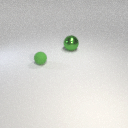
small green rubber sphere to the left of large green metal sphere